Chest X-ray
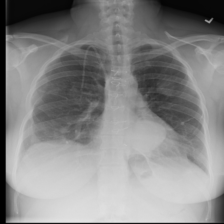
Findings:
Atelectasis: negative
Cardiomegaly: negative
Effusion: negative
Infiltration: negative
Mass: negative
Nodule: negative
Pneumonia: negative
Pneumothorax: negative
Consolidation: negative
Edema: negative
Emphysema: negative
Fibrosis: negative
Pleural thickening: negative
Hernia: negative